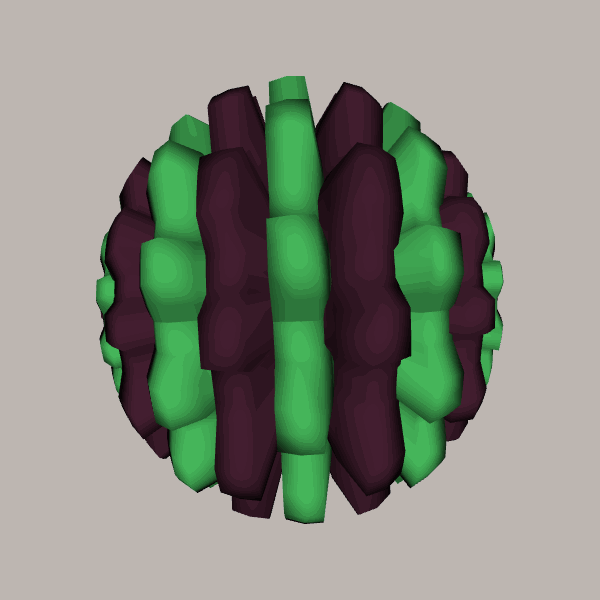
Background: light